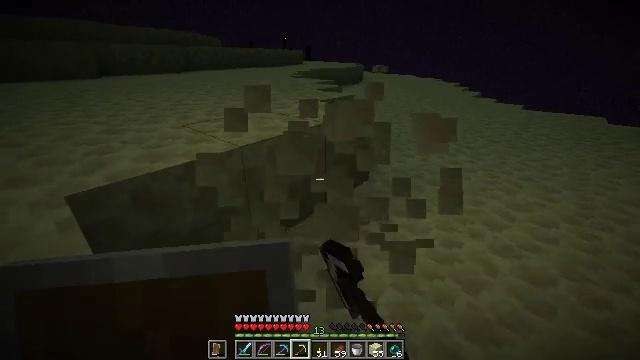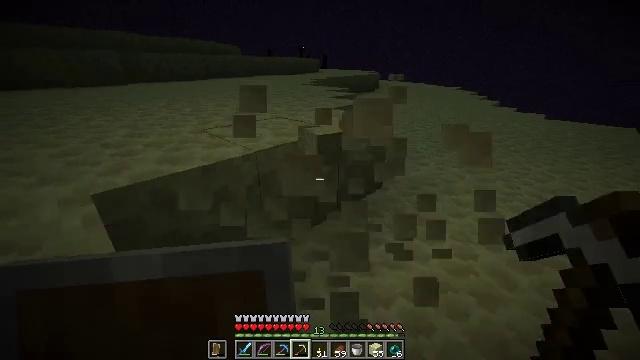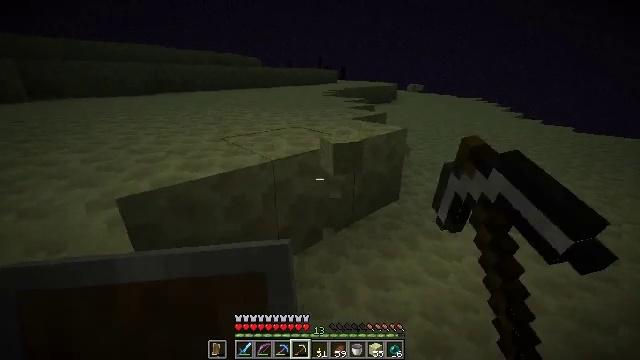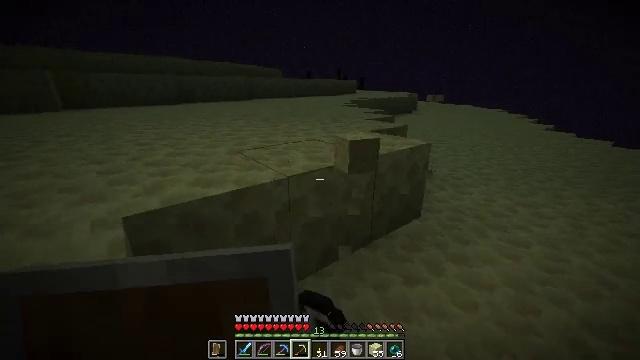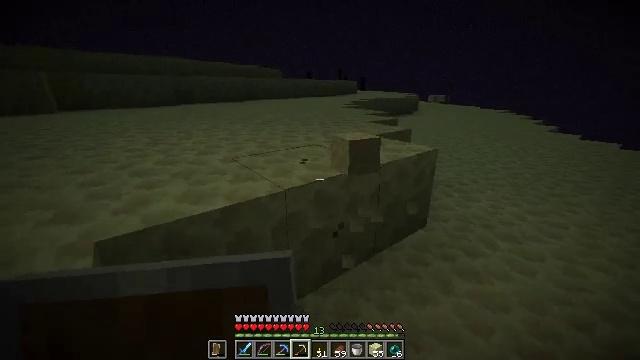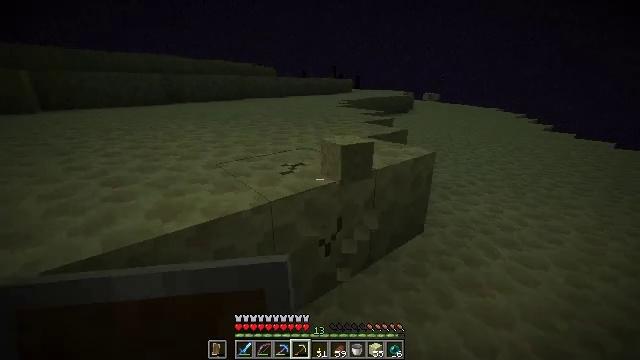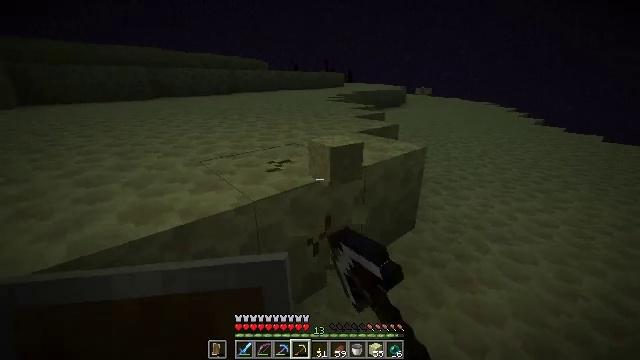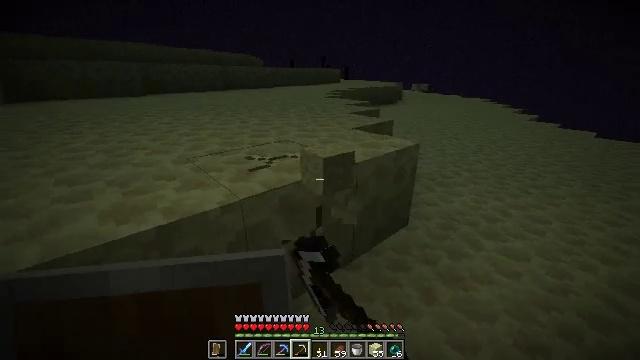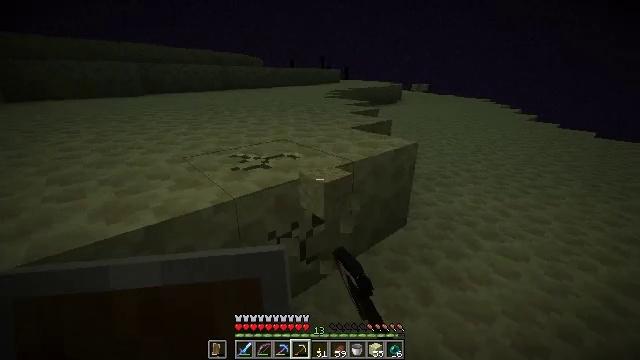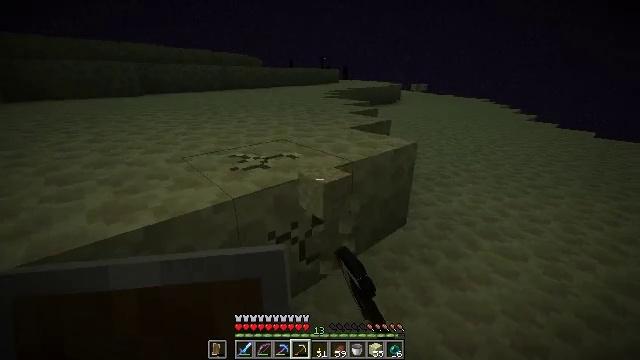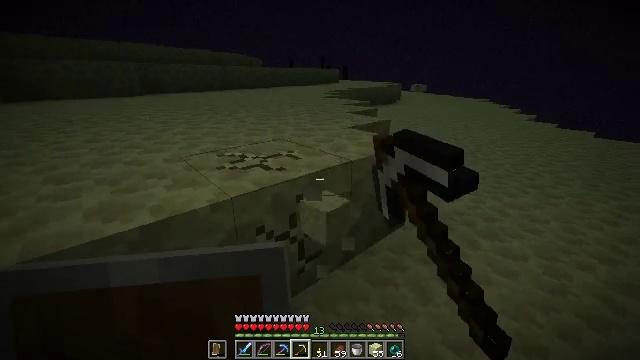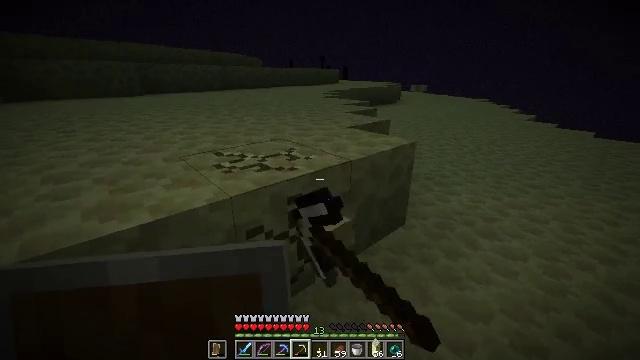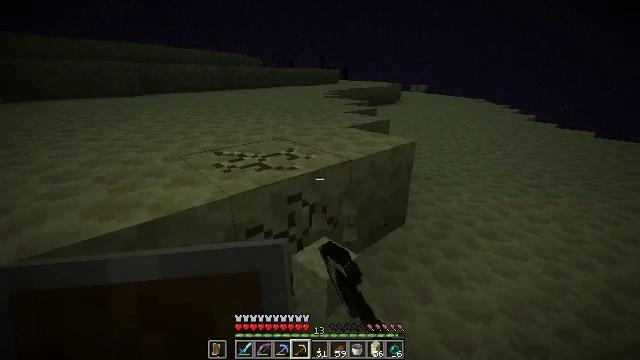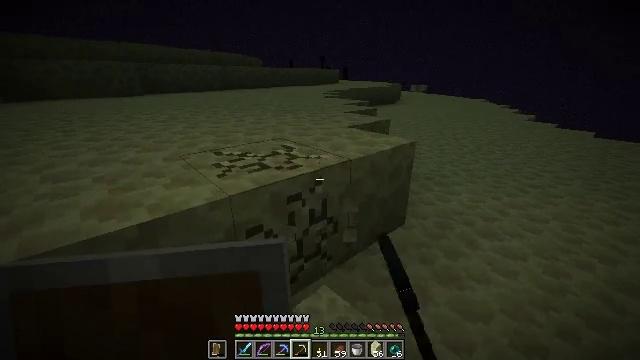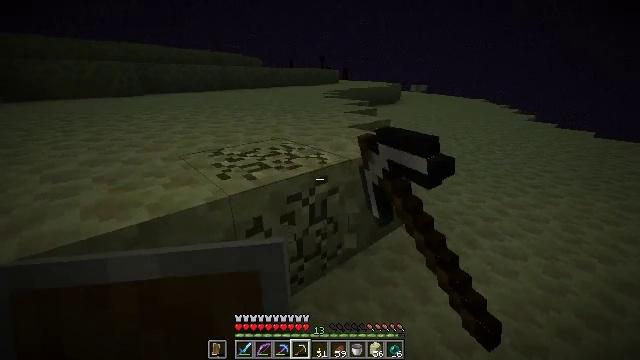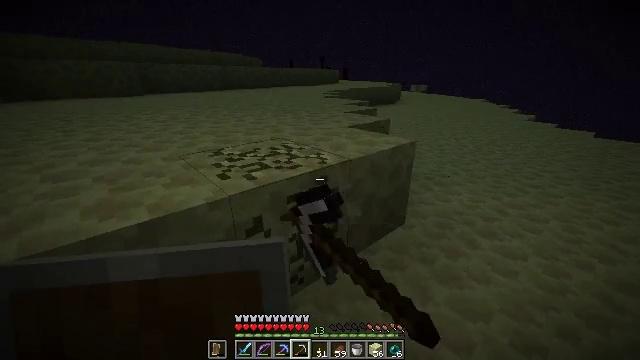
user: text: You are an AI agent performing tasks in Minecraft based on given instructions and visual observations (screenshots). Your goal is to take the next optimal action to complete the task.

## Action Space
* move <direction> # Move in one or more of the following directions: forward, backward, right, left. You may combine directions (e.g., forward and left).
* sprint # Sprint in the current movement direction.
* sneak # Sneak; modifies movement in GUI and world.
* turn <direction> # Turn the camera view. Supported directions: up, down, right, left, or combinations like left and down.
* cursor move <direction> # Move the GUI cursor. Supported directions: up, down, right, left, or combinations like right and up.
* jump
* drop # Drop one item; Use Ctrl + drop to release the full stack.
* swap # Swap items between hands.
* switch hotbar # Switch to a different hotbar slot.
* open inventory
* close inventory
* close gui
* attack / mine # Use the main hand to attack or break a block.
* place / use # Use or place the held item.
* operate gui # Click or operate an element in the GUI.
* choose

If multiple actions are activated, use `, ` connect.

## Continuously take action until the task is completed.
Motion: motion action
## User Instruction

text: Extract end stone with a pickaxe.
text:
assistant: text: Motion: turn left and up, attack / mine
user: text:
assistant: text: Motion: move forward, turn left and up, attack / mine
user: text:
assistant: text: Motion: move forward, turn left and up, attack / mine
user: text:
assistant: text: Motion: move forward, attack / mine
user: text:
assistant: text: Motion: move forward, turn right, attack / mine
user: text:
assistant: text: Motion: turn right and down, attack / mine
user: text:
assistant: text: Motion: attack / mine
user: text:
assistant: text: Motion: attack / mine
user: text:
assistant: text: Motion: attack / mine
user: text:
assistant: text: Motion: attack / mine
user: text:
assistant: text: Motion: attack / mine
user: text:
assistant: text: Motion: attack / mine
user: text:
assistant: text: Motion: attack / mine
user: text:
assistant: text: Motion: attack / mine
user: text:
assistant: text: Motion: attack / mine
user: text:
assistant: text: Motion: attack / mine
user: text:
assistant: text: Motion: move forward, attack / mine
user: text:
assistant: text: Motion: move forward, turn right and down, attack / mine
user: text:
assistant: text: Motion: move forward, turn right and down, attack / mine
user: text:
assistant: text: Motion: move forward, attack / mine
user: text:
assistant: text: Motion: move forward, attack / mine
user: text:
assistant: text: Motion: attack / mine
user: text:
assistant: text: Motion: attack / mine
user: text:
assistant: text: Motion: attack / mine
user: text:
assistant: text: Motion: attack / mine
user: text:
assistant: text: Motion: attack / mine
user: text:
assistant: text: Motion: attack / mine
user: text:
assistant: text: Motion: attack / mine
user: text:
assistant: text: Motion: attack / mine
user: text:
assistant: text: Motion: attack / mine